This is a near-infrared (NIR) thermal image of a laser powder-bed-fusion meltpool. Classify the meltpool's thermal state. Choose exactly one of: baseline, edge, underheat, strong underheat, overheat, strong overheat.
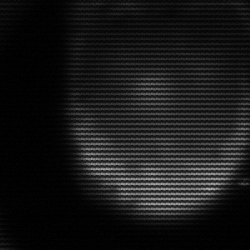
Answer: edge